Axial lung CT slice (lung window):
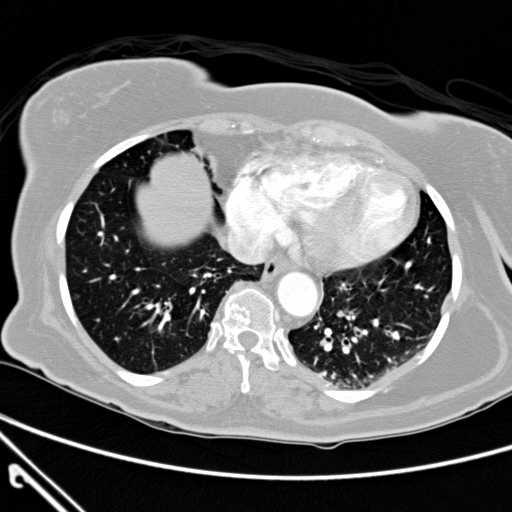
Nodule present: no